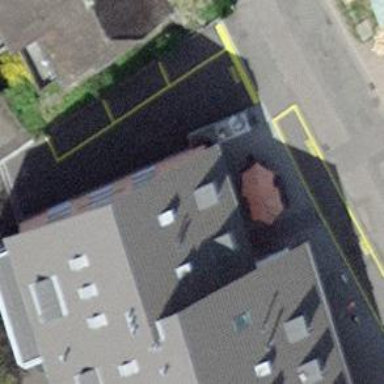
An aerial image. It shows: Cafe.